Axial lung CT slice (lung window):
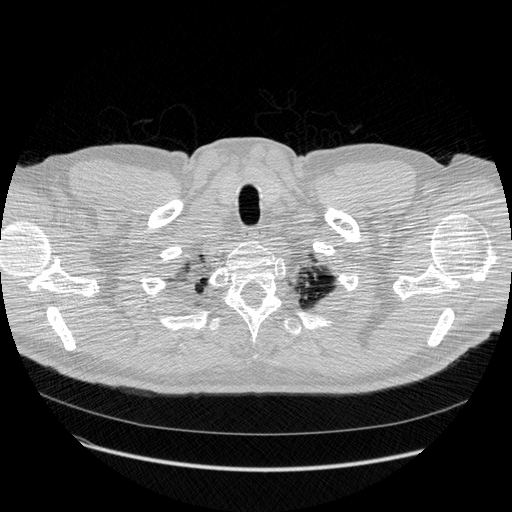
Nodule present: no